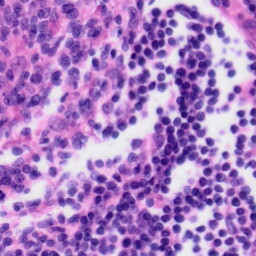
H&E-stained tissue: Tonsil